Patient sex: M
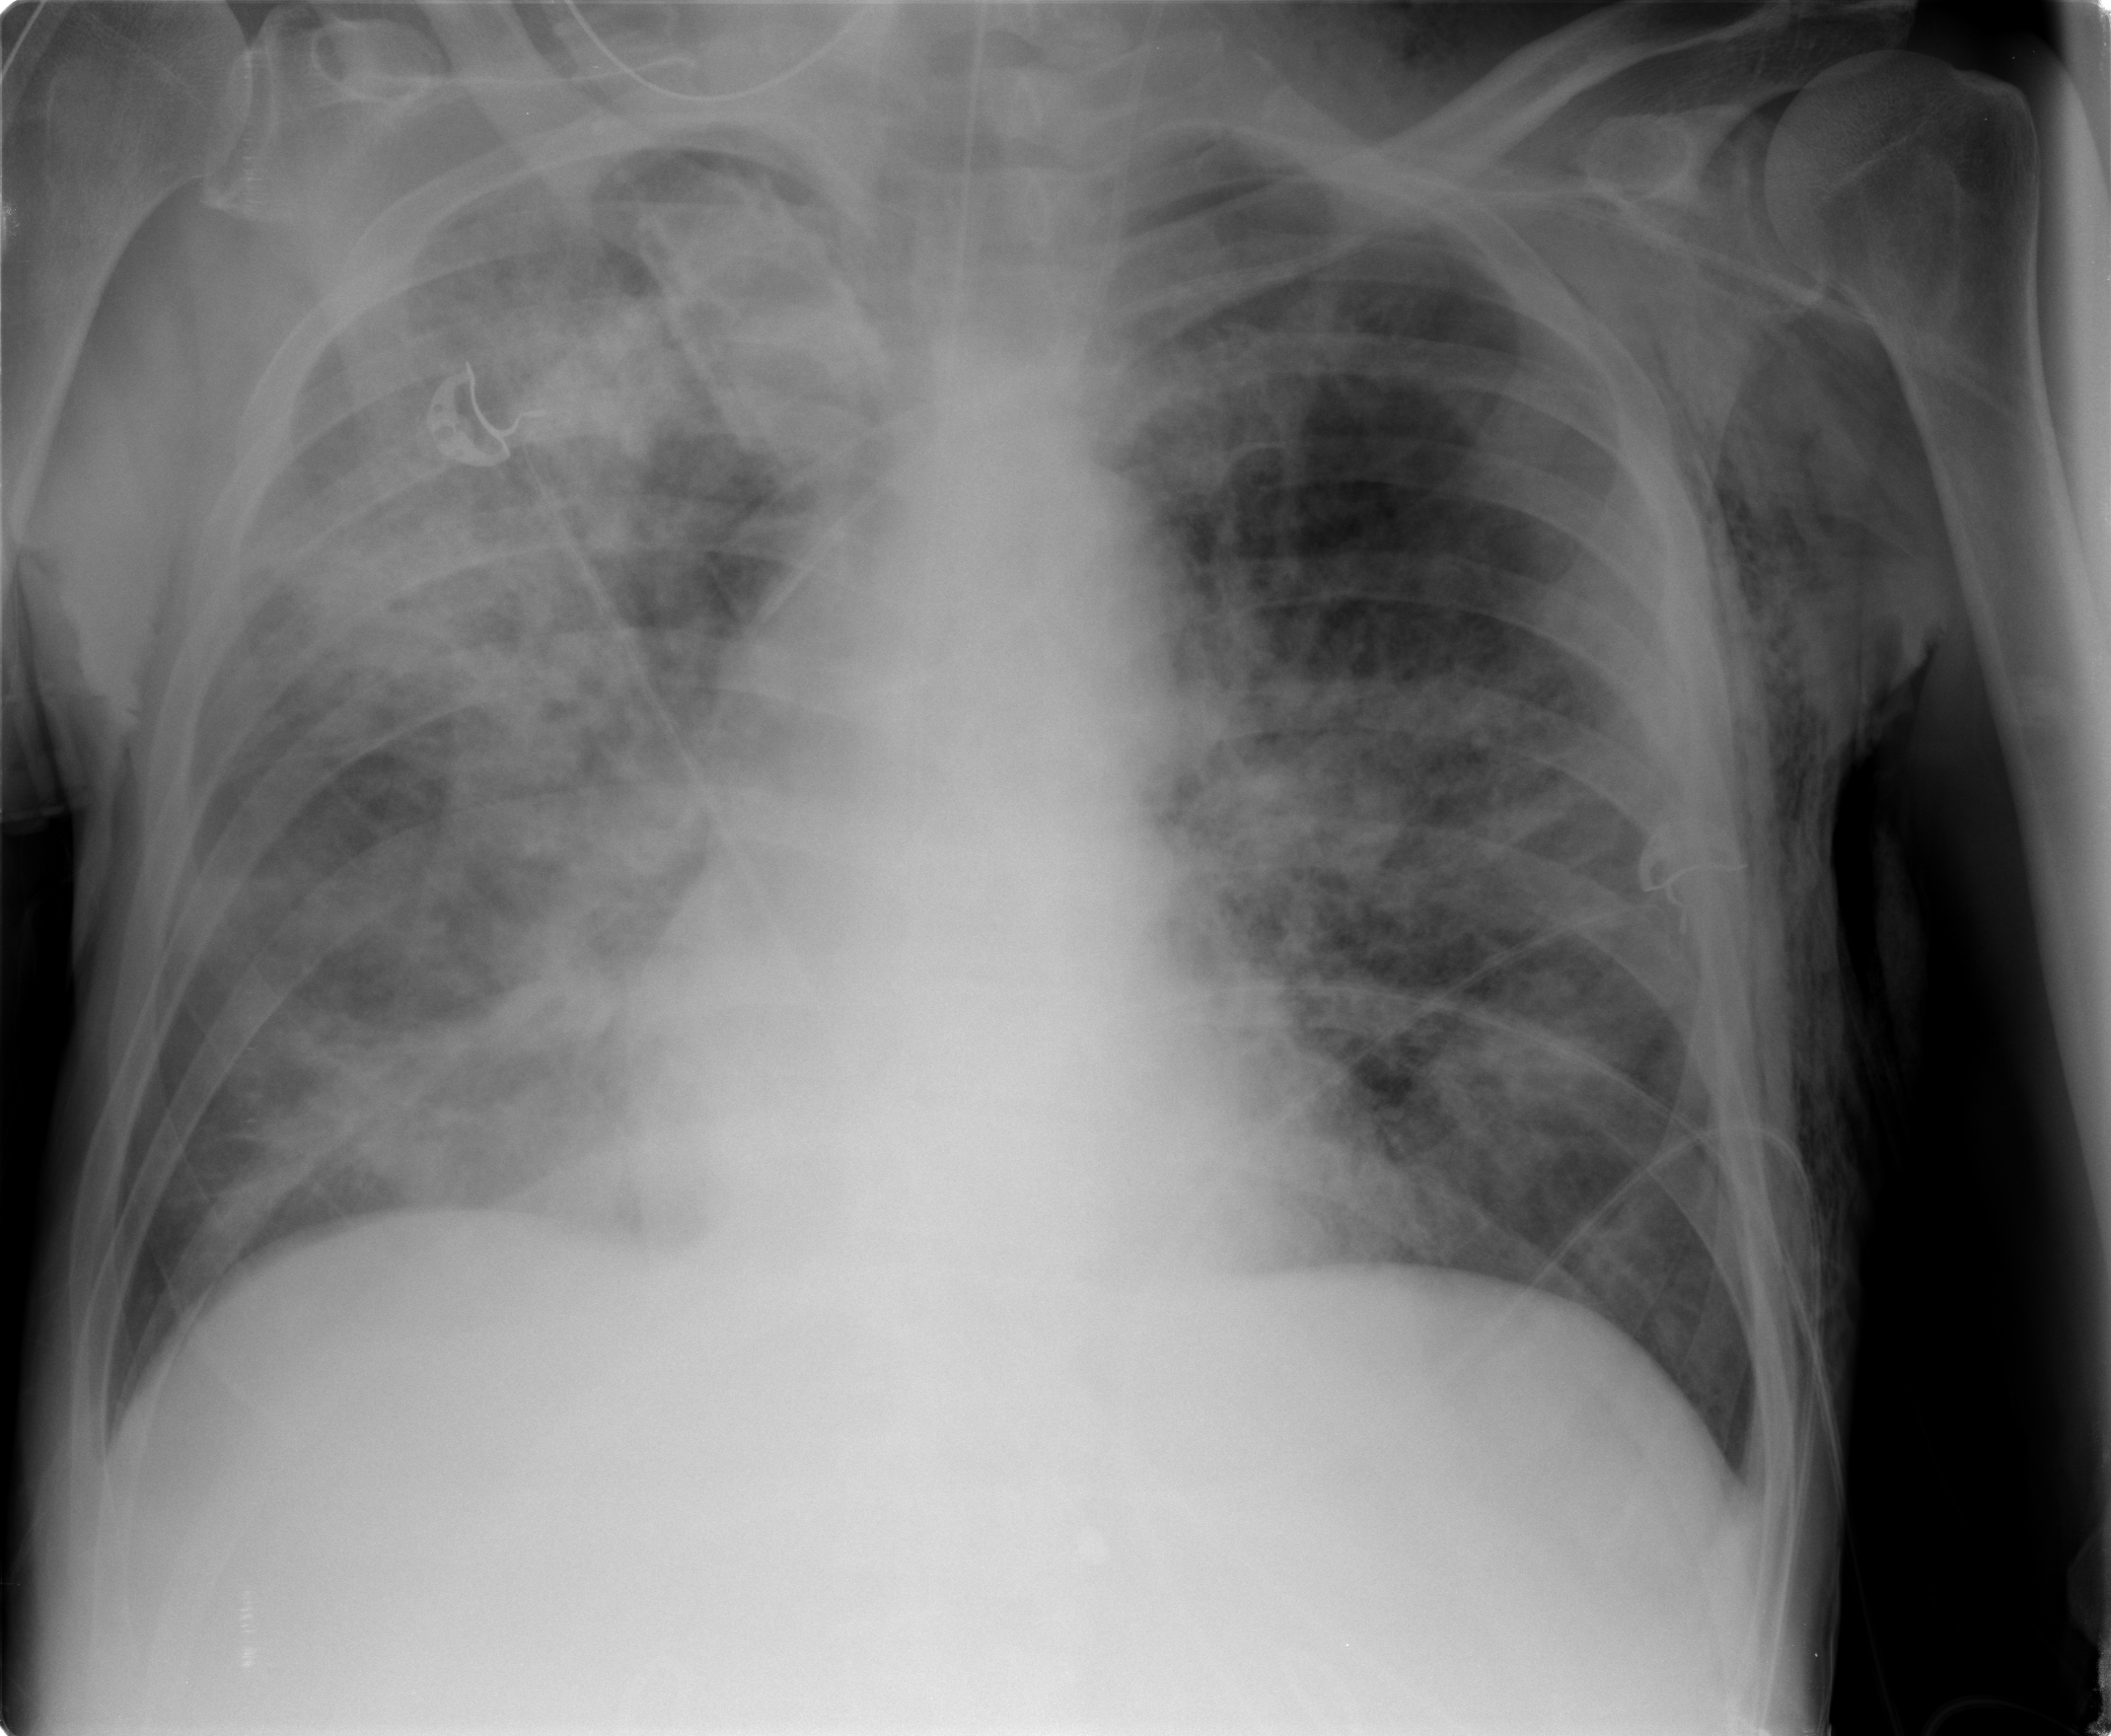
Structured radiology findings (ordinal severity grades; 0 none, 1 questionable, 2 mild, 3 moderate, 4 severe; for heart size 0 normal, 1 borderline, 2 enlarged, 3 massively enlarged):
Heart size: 0
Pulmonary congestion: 2
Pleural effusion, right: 0
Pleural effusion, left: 0
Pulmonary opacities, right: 3
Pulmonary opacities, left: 2
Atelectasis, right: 3
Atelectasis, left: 2